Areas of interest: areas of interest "Home Appliance and Electronics Store"
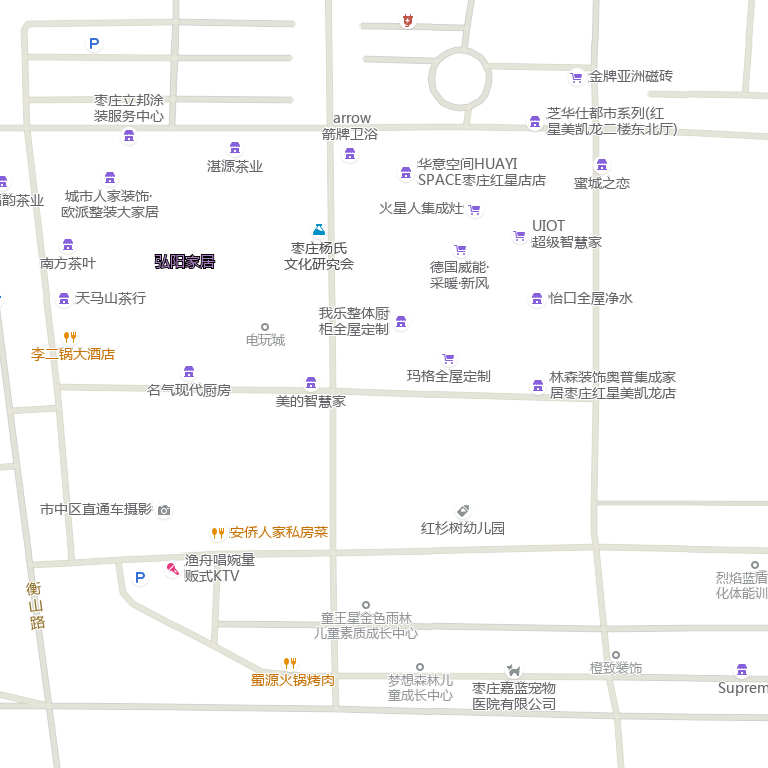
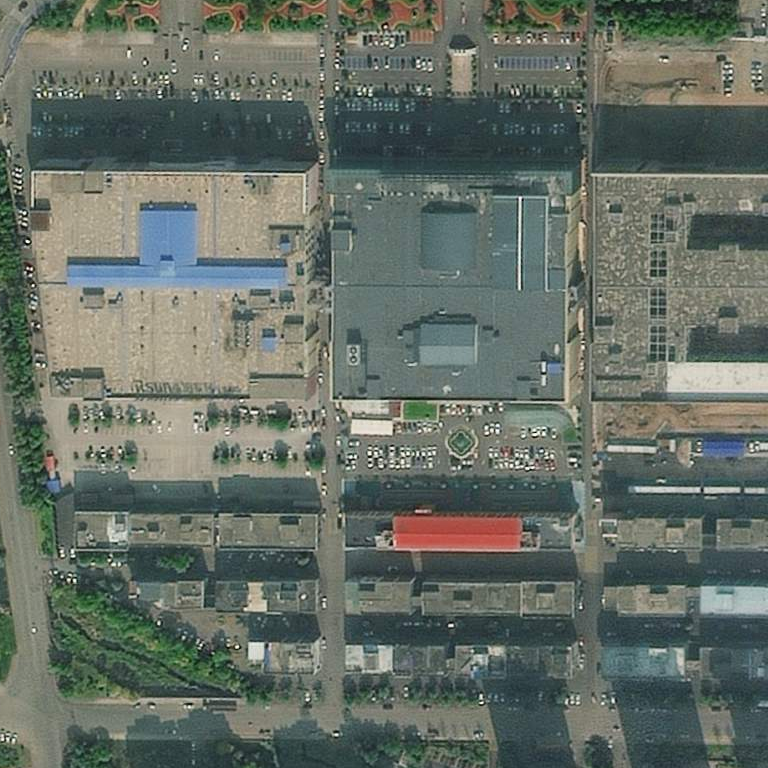